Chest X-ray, PA view. Patient: 49 years old, sex F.
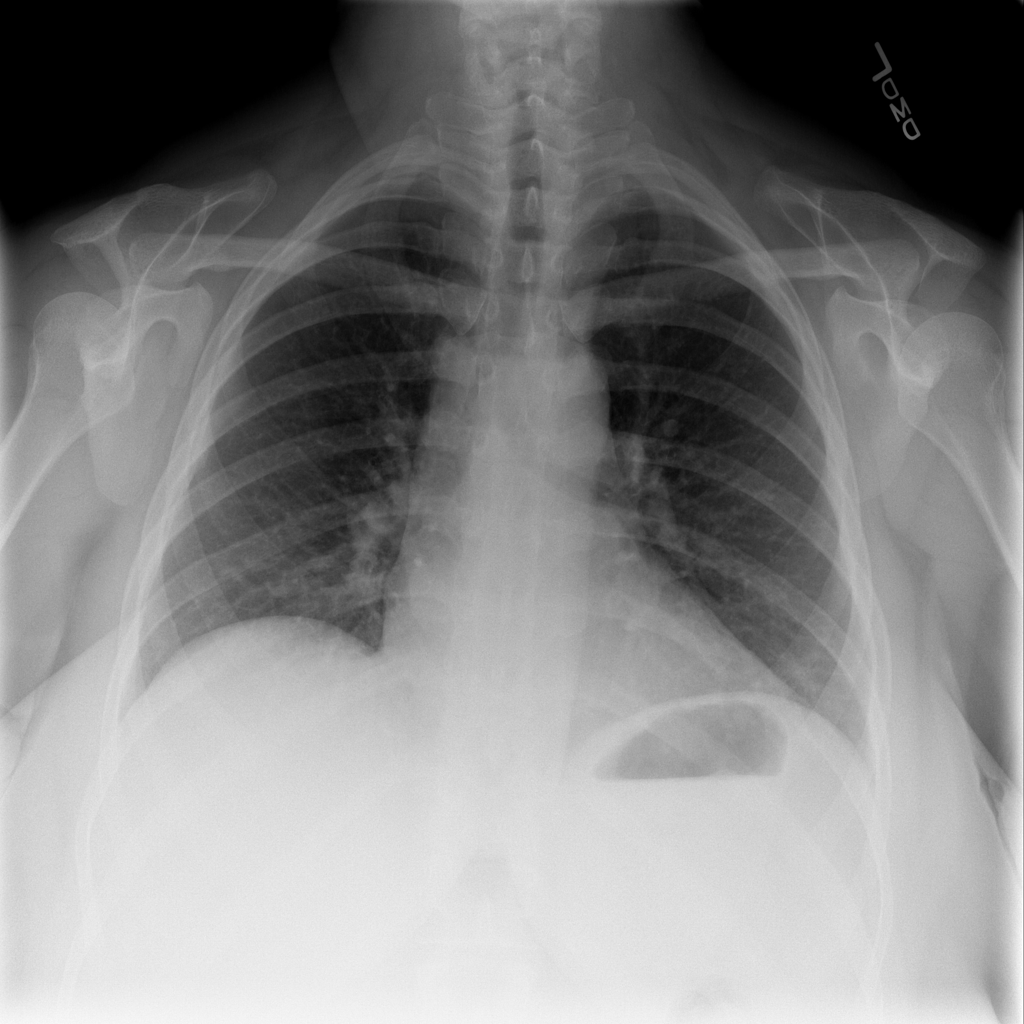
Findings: No Finding